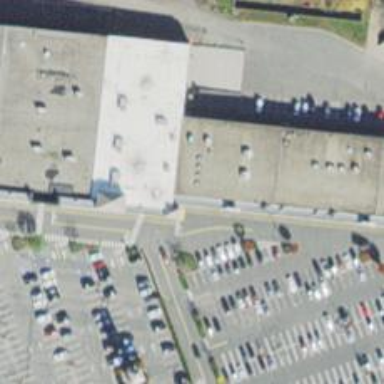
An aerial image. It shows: Fitness center located in leisure land.